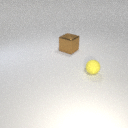
small yellow rubber sphere in front of large brown metal cube